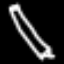
Label: pencil